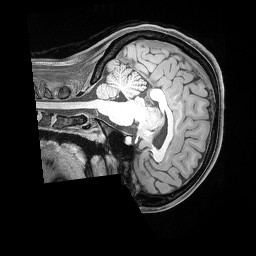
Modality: T1w
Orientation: sagittal
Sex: female
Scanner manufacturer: siemens
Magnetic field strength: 3 T
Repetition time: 2.53 s
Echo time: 0.00169 s